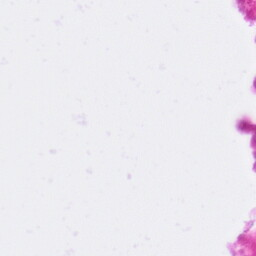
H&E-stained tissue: Pancreatic